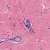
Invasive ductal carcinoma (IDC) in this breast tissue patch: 0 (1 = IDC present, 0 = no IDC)